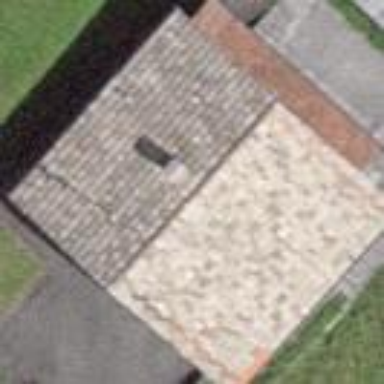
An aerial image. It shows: Detached building.